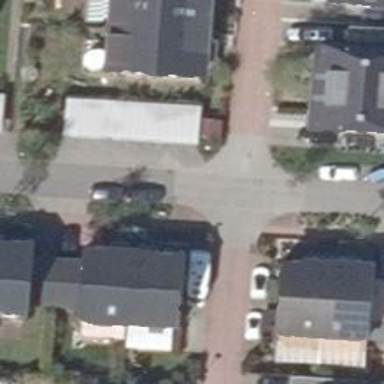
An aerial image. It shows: Asphalt road designated as living street.